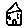
Label: house